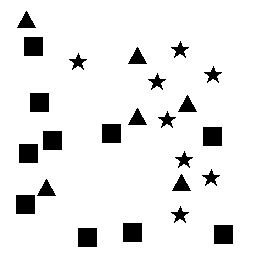
Squares: 10
Triangles: 6
Stars: 8
Total shapes: 24